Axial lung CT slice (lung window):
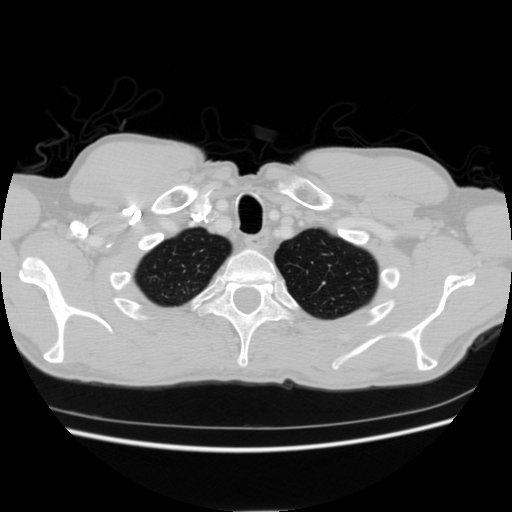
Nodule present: no